Question: anyone knows the name of the UI component you see below? I want to use something like that in my WPF application.
Does DevExpress have something like that or any free component library?
: Yes it is funny, and yes my drawing sucks.

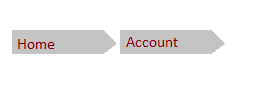
Answer: Called <URL> for whatever reason.